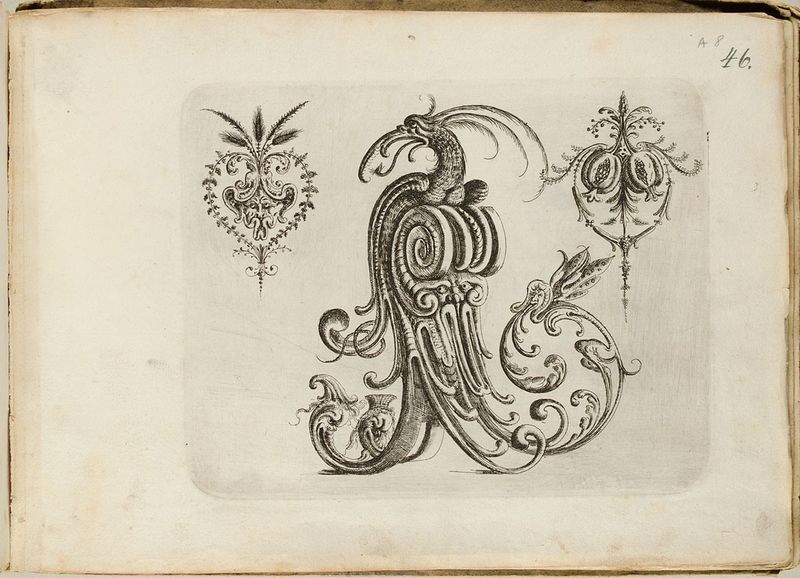
Titel: Groteskes Ornament mit Knorpelwerk, Blatt aus dem 'Neuw Grotteßken Buch'
Künstler: Christoph Jamnitzer
Standort: Hamburg
Institution: Museum für Kunst und Gewerbe Hamburg
Schlagwörter: blätter, kopf, laub, vogel, grau, schwarz, zeichnung, blüten, ornament, federn, gesicht, blatt, girlande, pflanzen, augenbrauen, früchte, papier, grafik, graphik, floral, ornamente, fotografie, photographie, maske, druck, druckgraphik, druckgrafik, radierung, gestalten, zunge, fabelwesen, volute, granatapfel, ungeheuer, drachen, nummer, fratze, monster, groteske, fabeltier, fabeltiere, rollwerk, gerippt, zwitterwesen, monstrum, knorpelwerk, reproduktionen, 46, druckerzeugnisse, pflanzenornamente, ornamentstich, vorlageblätter